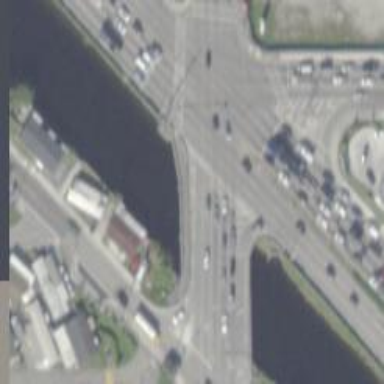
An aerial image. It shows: Secondary road with bridge and sidewalk on the left.